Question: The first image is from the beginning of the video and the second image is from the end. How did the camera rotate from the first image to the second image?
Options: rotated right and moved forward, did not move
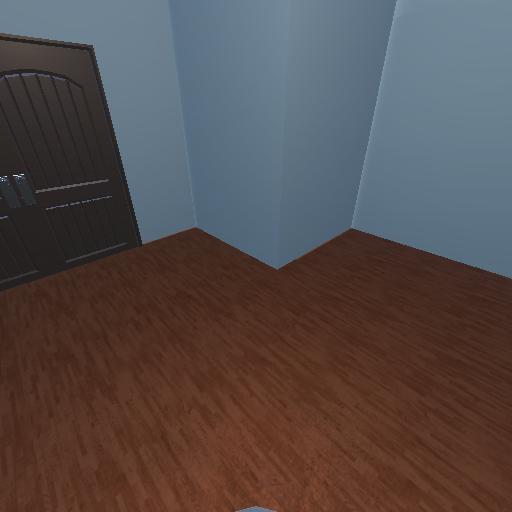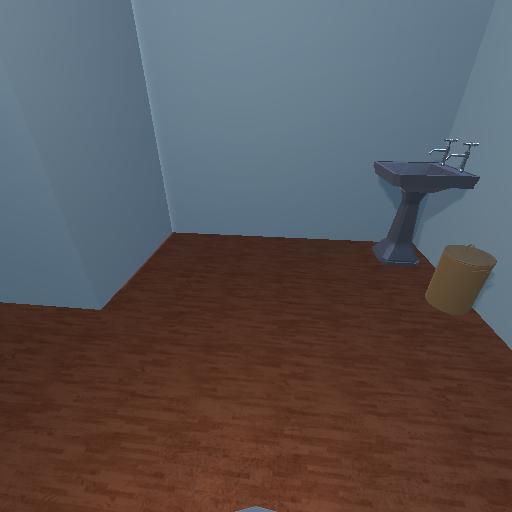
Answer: rotated right and moved forward